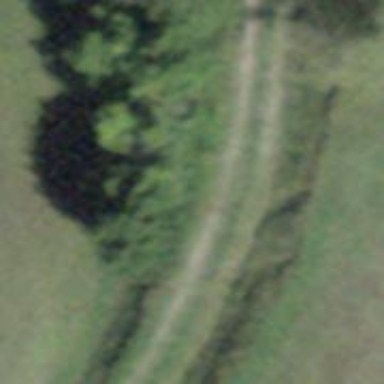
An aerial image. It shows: Track road with grade4 tracktype.